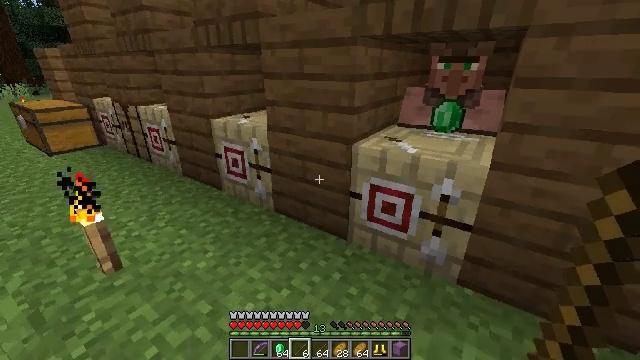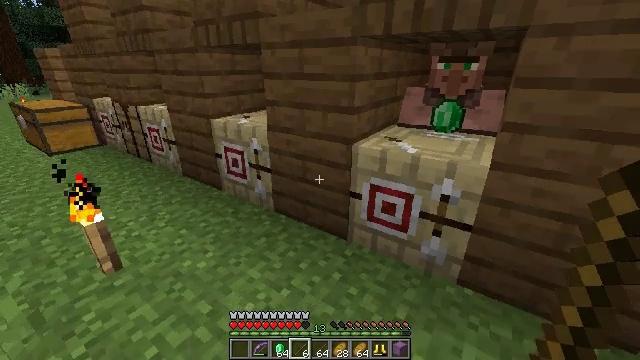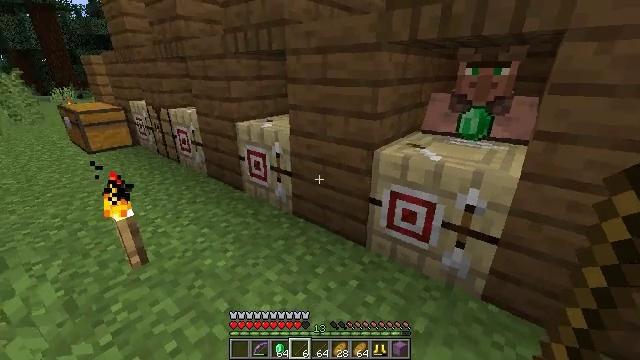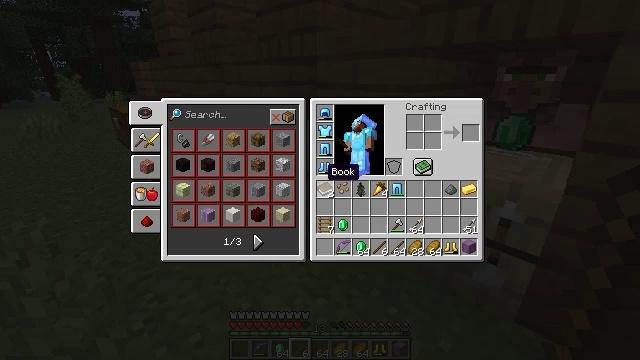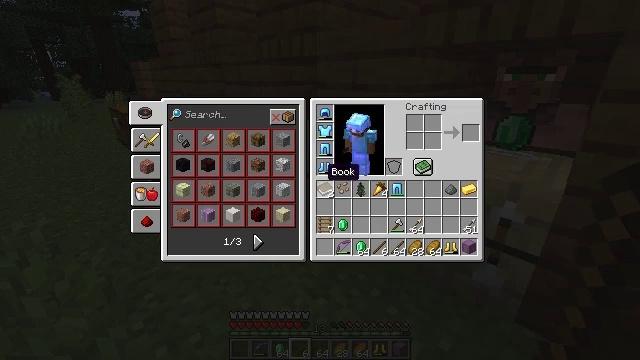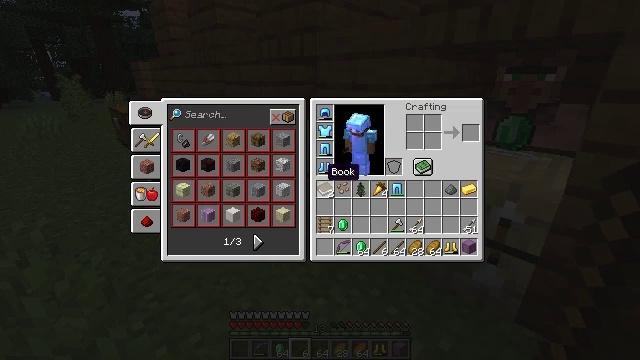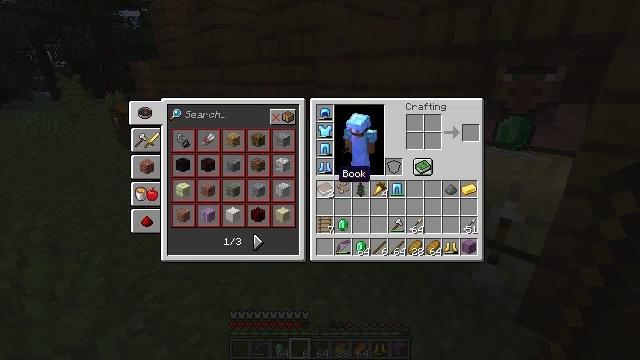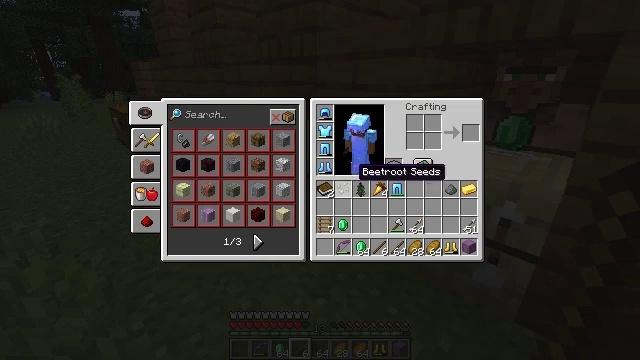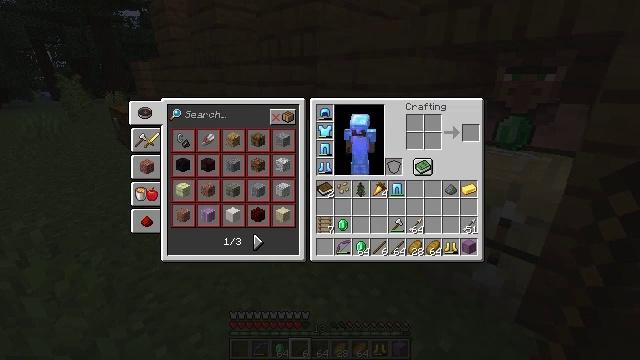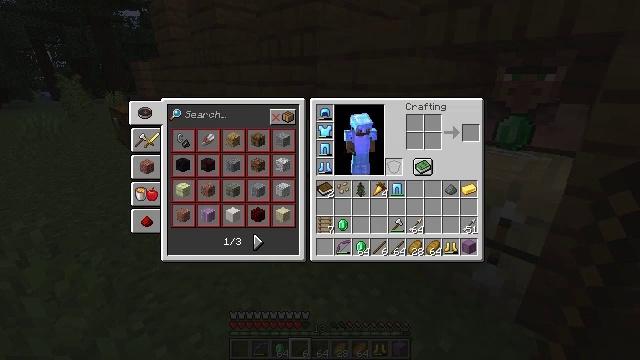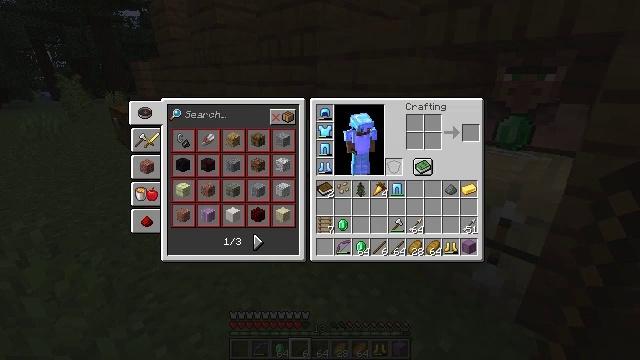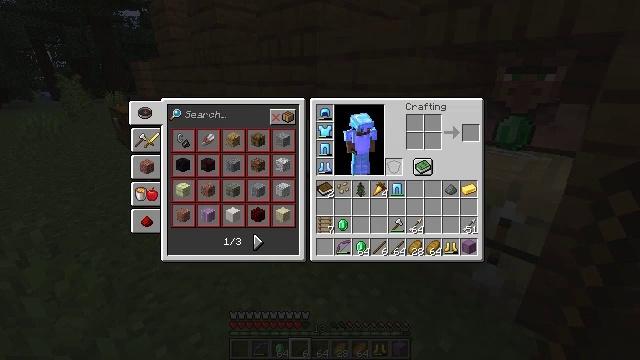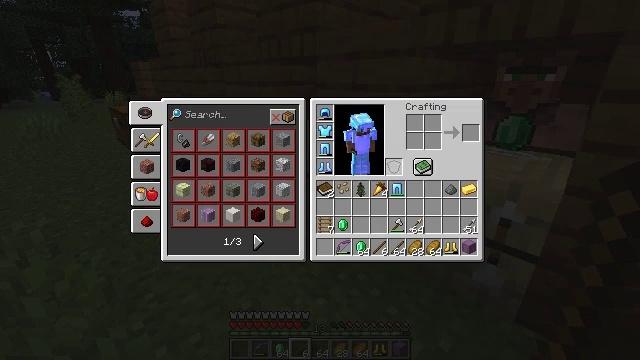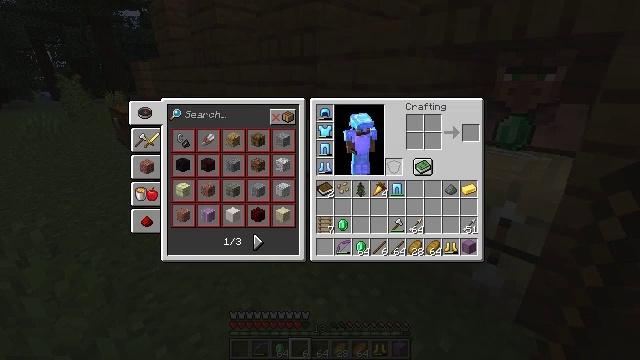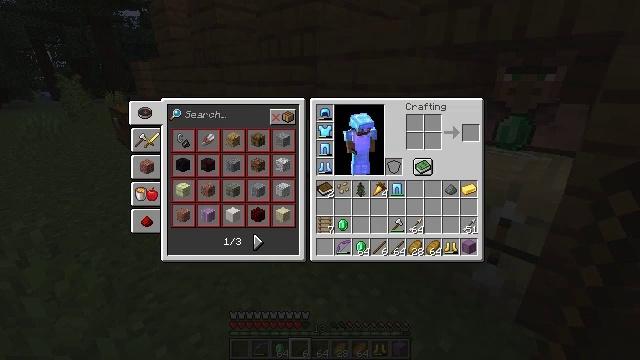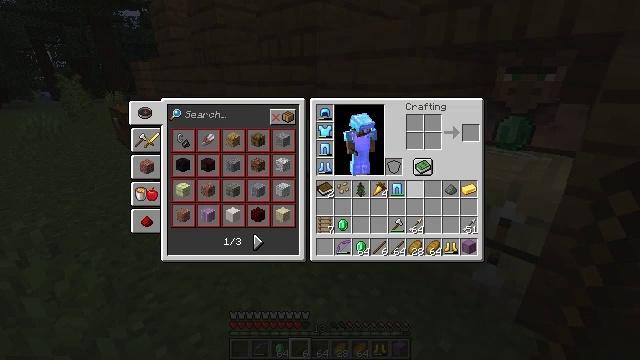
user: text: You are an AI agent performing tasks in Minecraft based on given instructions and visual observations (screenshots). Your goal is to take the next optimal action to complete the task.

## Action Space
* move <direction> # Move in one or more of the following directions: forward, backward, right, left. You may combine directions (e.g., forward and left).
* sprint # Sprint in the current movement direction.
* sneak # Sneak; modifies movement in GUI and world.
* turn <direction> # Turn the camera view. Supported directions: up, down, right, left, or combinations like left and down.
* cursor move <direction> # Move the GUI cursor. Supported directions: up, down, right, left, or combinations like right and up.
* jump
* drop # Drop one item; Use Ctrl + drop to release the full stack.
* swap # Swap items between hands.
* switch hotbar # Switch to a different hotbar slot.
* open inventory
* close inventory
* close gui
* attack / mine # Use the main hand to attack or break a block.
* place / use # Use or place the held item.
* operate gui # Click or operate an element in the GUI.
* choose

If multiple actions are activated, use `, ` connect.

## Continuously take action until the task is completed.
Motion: motion action
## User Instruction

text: Get the fletching table back into the inventory.
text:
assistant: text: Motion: no_op
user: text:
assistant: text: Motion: turn left and up
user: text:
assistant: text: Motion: turn left and up, open inventory
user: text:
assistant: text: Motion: open inventory
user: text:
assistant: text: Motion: open inventory
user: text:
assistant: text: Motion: cursor move right, open inventory
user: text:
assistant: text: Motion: cursor move right
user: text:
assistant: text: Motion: cursor move right
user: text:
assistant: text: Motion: cursor move right
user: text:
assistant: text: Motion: no_op
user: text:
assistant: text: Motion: no_op
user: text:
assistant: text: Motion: no_op
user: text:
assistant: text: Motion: no_op
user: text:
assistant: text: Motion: cursor move down
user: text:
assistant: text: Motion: cursor move down
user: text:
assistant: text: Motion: no_op
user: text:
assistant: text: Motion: no_op
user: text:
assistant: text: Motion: no_op
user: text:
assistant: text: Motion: no_op
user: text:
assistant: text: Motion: no_op
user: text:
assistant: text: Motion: no_op
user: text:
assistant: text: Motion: no_op
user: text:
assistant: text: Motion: no_op
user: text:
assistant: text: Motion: no_op
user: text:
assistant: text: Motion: no_op
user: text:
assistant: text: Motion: no_op
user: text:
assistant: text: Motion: cursor move left
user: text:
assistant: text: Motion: cursor move left and up, close inventory
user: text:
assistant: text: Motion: turn left, close inventory
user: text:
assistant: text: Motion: close inventory